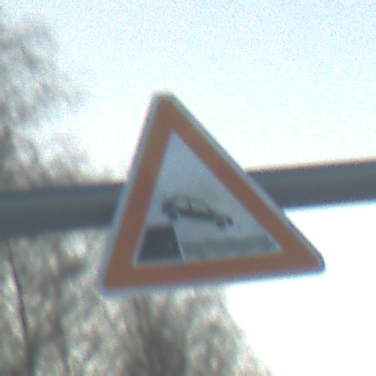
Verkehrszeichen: Ufer
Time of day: SunriseSunset
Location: Outdoor (Nature)
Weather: Clear
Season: Winter
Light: Natural